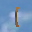
Label: 1